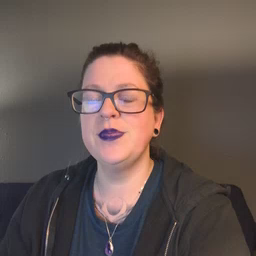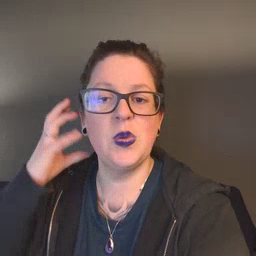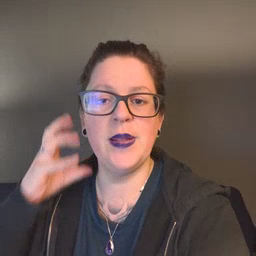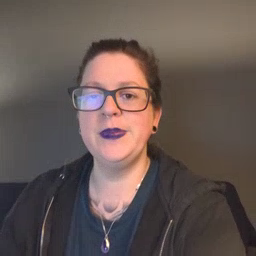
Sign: radio